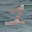
Label: 1